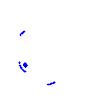
Particle: electron